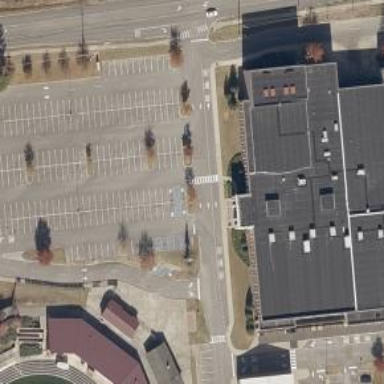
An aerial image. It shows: Parking space.